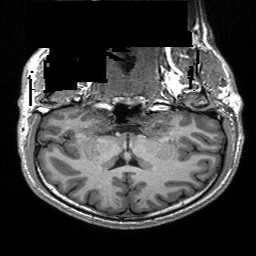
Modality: T1w
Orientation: sagittal
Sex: male
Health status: healthy
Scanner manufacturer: siemens
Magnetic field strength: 3 T
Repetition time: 3.2 s